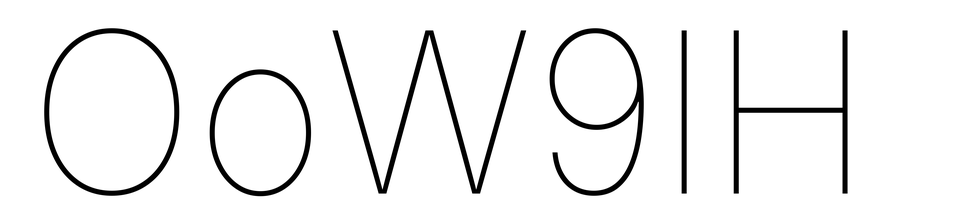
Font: Inter_Thin